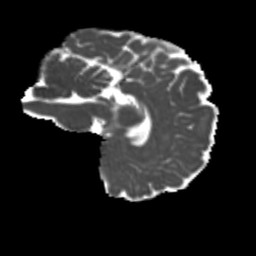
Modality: MD
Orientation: sagittal
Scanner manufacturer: siemens
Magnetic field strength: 3 T
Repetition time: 4 s
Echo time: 0.0594 s